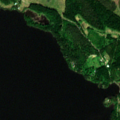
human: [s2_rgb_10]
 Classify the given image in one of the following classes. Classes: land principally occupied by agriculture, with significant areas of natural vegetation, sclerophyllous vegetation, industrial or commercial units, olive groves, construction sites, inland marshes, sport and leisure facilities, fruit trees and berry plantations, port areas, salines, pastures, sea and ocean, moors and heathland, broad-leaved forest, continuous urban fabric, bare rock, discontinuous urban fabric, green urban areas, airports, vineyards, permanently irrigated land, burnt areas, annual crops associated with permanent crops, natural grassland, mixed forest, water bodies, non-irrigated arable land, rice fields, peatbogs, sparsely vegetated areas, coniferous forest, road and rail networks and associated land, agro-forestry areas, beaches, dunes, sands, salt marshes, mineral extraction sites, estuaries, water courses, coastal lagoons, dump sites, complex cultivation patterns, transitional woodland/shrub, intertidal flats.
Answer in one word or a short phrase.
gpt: coniferous forest, transitional woodland/shrub, water bodies